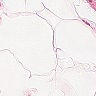
Metastatic tissue present: no